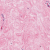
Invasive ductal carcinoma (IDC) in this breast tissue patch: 0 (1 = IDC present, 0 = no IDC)